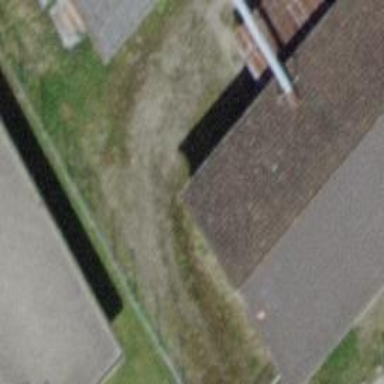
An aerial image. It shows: Kindergarten.